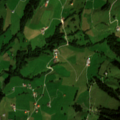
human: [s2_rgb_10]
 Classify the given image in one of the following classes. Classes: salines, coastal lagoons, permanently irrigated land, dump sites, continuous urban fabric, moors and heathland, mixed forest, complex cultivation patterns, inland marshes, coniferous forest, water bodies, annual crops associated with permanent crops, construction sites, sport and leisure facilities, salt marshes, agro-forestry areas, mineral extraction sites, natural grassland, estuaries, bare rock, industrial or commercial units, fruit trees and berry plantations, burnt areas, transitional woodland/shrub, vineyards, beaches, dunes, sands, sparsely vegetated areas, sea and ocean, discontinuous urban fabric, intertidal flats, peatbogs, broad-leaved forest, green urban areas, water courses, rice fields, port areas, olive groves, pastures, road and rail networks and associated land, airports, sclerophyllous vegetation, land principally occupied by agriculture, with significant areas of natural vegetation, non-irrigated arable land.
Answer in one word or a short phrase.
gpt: discontinuous urban fabric, pastures, complex cultivation patterns, coniferous forest